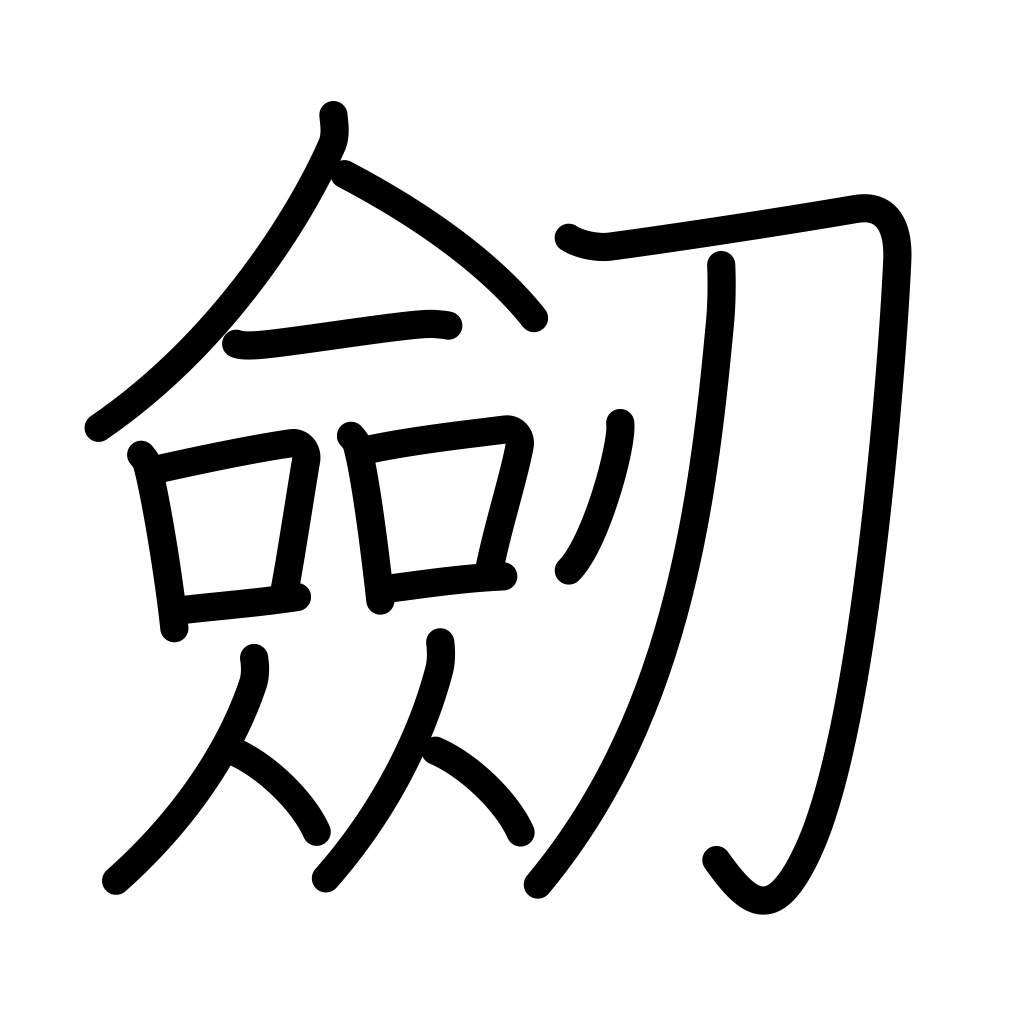
Meaning: sword